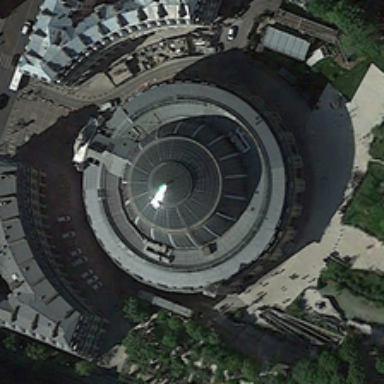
A large number of plants are planted around the central building .